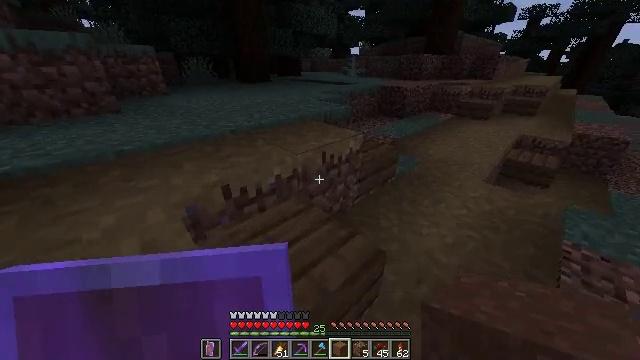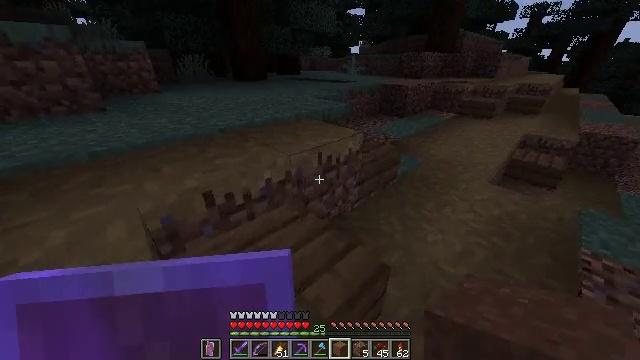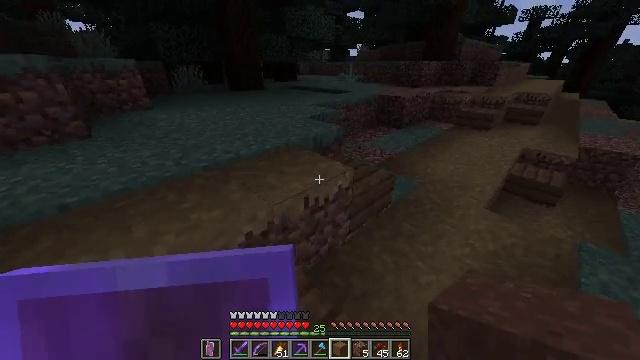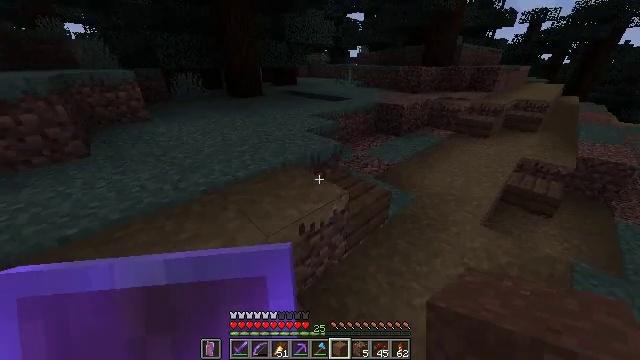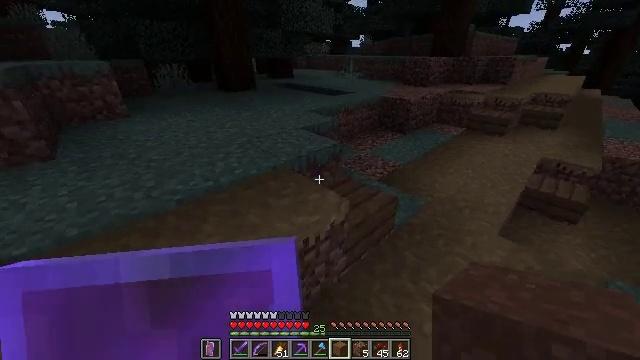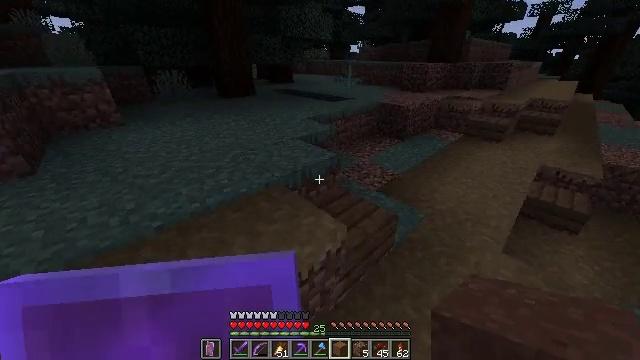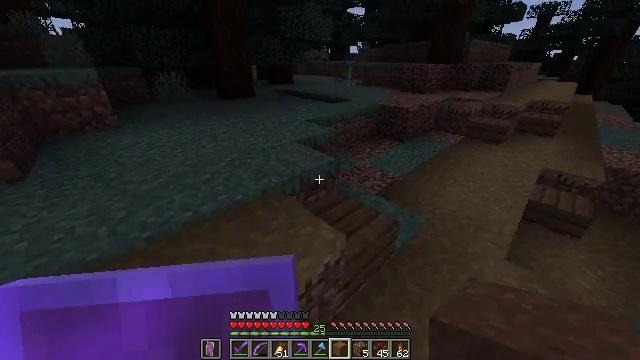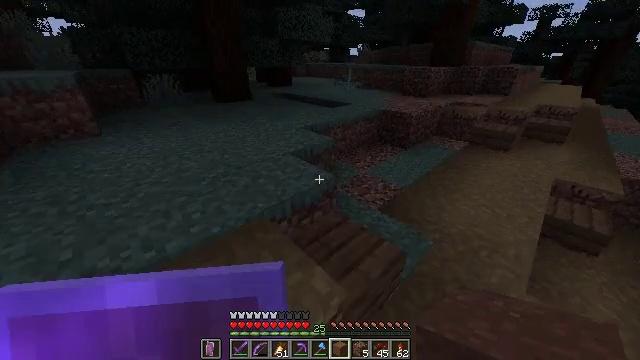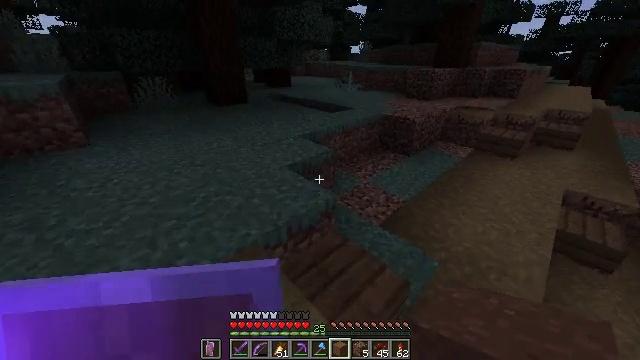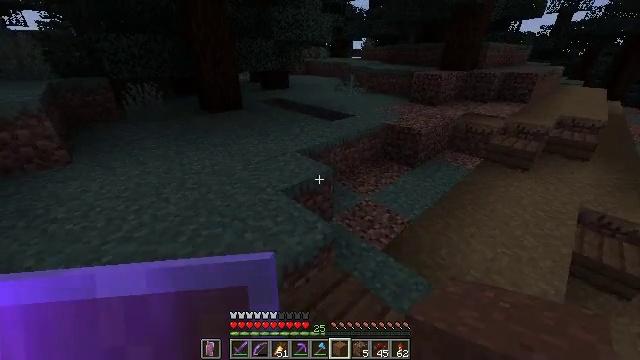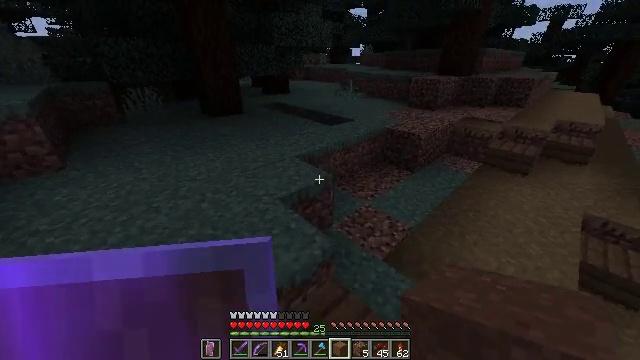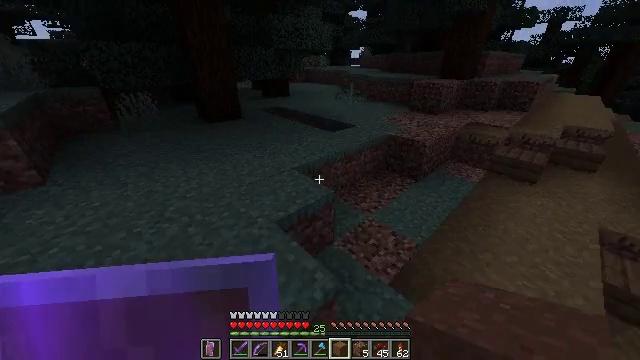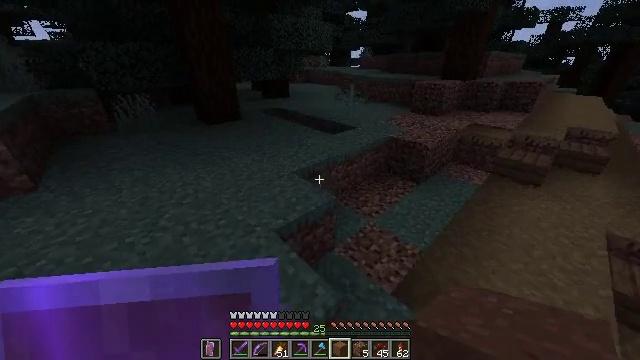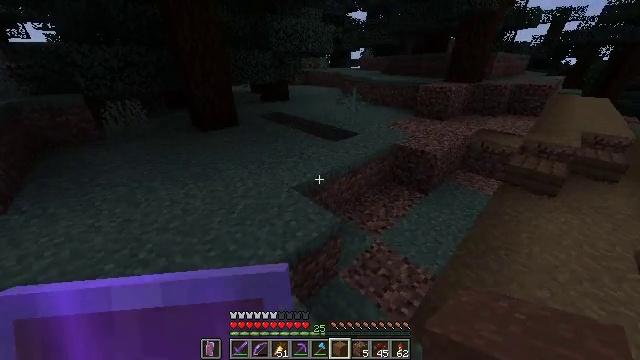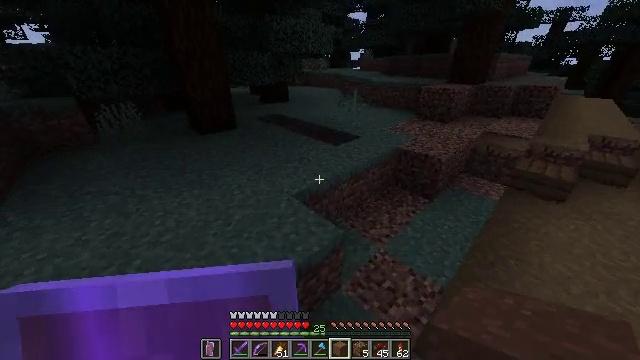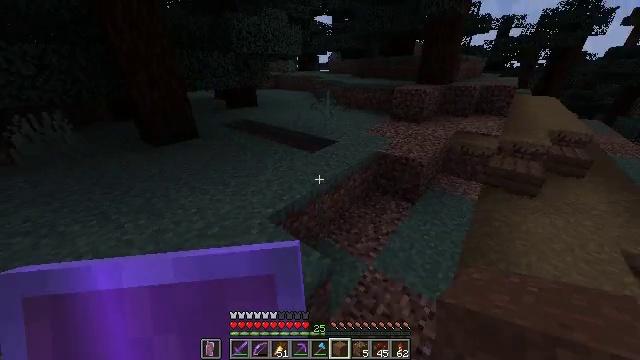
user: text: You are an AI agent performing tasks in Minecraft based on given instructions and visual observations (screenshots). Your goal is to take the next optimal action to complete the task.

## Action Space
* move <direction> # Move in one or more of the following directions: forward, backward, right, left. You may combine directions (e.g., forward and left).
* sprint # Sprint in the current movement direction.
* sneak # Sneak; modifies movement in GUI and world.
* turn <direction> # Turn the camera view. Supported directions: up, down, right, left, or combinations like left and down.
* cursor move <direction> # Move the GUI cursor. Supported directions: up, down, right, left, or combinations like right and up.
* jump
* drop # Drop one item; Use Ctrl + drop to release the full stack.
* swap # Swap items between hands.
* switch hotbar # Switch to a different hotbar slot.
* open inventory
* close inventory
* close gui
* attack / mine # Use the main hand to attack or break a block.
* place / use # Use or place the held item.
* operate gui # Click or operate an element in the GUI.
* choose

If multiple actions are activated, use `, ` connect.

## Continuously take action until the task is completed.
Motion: motion action
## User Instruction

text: Attack the ground to gather coarse dirt.
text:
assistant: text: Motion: move forward, sprint
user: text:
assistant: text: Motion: move forward, sprint, jump
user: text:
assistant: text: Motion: move forward, sprint, jump
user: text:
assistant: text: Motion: move forward, sprint, jump
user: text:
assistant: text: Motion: move forward, sprint, jump
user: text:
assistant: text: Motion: move forward, sprint, jump
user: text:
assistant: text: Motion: move forward, sprint
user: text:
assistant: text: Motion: move forward, sprint
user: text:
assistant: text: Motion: move forward, sprint
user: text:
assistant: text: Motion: move forward, sprint
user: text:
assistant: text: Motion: move forward, sprint
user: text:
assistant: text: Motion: move forward, sprint
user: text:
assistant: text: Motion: move forward, sprint
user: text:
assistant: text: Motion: move forward, sprint
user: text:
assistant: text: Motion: move forward, sprint, turn right
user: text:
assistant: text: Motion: move forward, sprint, turn right
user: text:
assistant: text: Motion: move forward, sprint, turn right and down
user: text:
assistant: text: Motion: move forward, sprint, turn right
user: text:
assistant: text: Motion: move forward, sprint
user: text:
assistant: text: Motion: move forward, sprint
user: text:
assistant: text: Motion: move forward, sprint
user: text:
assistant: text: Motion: move forward, sprint
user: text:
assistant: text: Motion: move forward, sprint
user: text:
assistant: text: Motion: move forward, sprint, turn left
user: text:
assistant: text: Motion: move forward, sprint, turn left
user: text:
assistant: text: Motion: move forward, sprint, turn left
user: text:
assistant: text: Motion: move forward, sprint, turn left
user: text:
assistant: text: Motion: move forward, sprint, turn left
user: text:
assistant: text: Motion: move forward, sprint, turn left
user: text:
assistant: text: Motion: move forward, sprint, turn left, jump